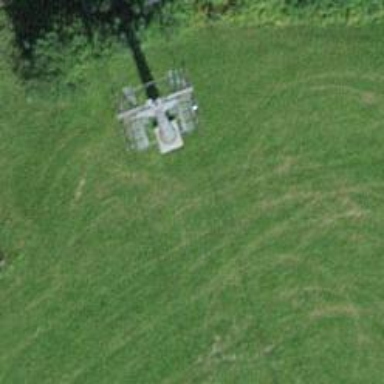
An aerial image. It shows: Pylon used for aerialway.